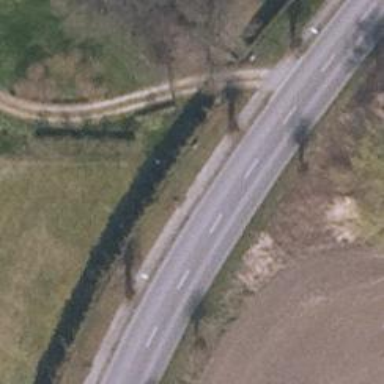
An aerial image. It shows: Primary road with asphalt surface.